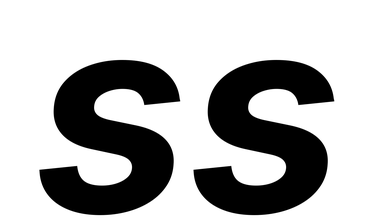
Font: Inter-Italic_Bold_Italic